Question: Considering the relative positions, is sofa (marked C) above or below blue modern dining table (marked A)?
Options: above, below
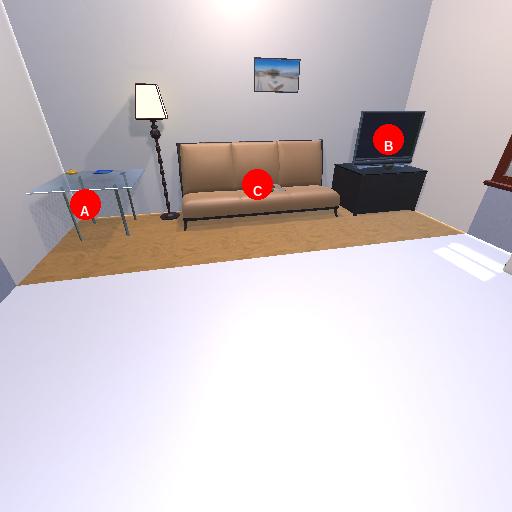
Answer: above